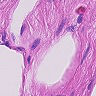
Metastatic tissue present: no